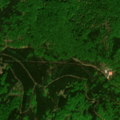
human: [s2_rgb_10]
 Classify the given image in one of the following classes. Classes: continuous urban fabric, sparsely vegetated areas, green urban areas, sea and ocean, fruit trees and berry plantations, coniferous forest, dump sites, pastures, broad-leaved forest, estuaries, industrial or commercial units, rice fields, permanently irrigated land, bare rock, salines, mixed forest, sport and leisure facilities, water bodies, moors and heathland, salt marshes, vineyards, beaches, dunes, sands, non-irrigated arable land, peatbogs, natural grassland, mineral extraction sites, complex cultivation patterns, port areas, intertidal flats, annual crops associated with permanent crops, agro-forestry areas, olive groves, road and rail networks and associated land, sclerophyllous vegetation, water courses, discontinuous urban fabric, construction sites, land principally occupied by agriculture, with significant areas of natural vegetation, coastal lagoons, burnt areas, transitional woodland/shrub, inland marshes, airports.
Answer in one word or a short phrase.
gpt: broad-leaved forest, coniferous forest, mixed forest